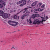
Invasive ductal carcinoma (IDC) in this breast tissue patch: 0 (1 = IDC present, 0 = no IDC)